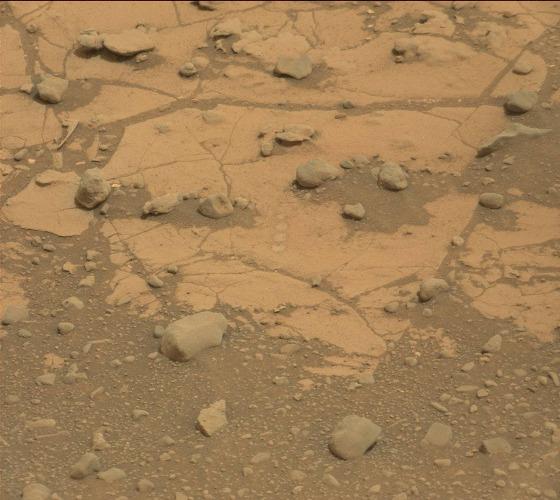
Terrain classes present: Bedrock, Gravel / Sand / Soil, Rock, Shadow